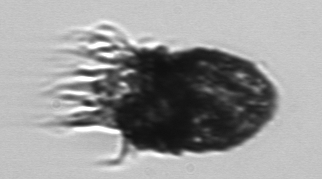
Label: Stenosemella_pacifica